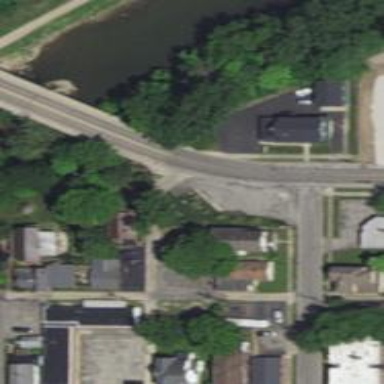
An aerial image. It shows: Residential road with bridge.